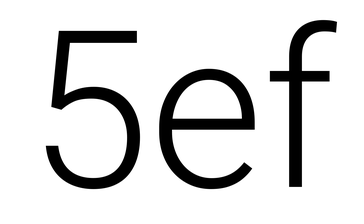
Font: Roboto_Light